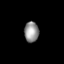
Tissue: lung
Cell type: Epithelial cells
Senescence score: 0.1945
Nuclear area (px): 288
Mean DAPI intensity: 147.08